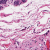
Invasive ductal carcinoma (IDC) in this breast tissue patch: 0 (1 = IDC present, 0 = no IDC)